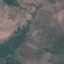
Land use / land cover class: HerbaceousVegetation